Question: I have not override any class of the Bootstrap and I have all the css and js.
When ever I paste the same code of the bootstrap then also it display not properly code is as follow:
'''
<div class="btn-group">
<button type="button" class="btn btn-primary">Action</button>
<button type="button" class="btn btn-primary dropdown-toggle" data-toggle="dropdown">
<span class="caret"></span>
<span class="sr-only">Toggle Dropdown</span>
</button>
<ul class="dropdown-menu" role="menu">
<li><a href="#">Action</a></li>
<li><a href="#">Another action</a></li>
<li><a href="#">Something else here</a></li>
<li class="divider"></li>
<li><a href="#">Separated link</a></li>
</ul>
</div>
'''
Display this type of wrong output

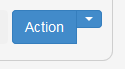
Answer: This is due to the doctype you are defining in your page.
Try setting it to:
'''
<!DOCTYPE html>
'''
This fixed the issue for me.